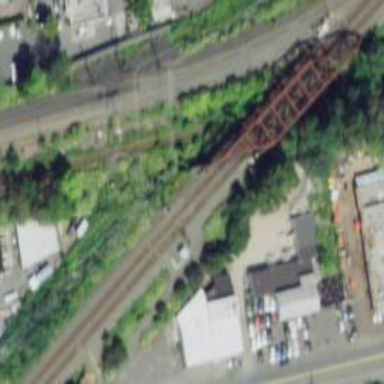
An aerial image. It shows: Railway track.